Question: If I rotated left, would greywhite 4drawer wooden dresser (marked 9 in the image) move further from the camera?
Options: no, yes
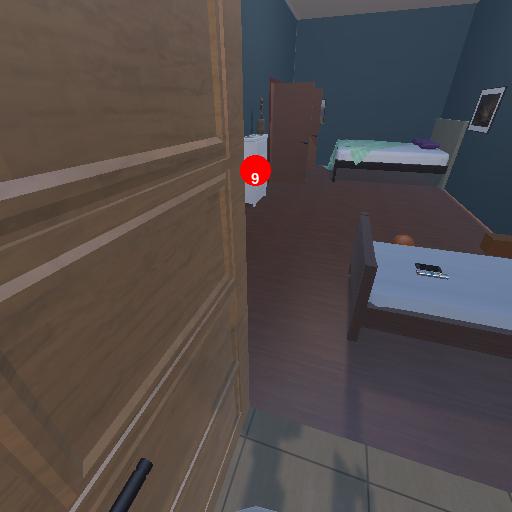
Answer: no